Interaction volume radius: 5 \u00c5
Interaction volume height: 20 \u00c5
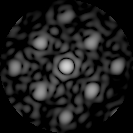
Disorder parameter: 0.2626